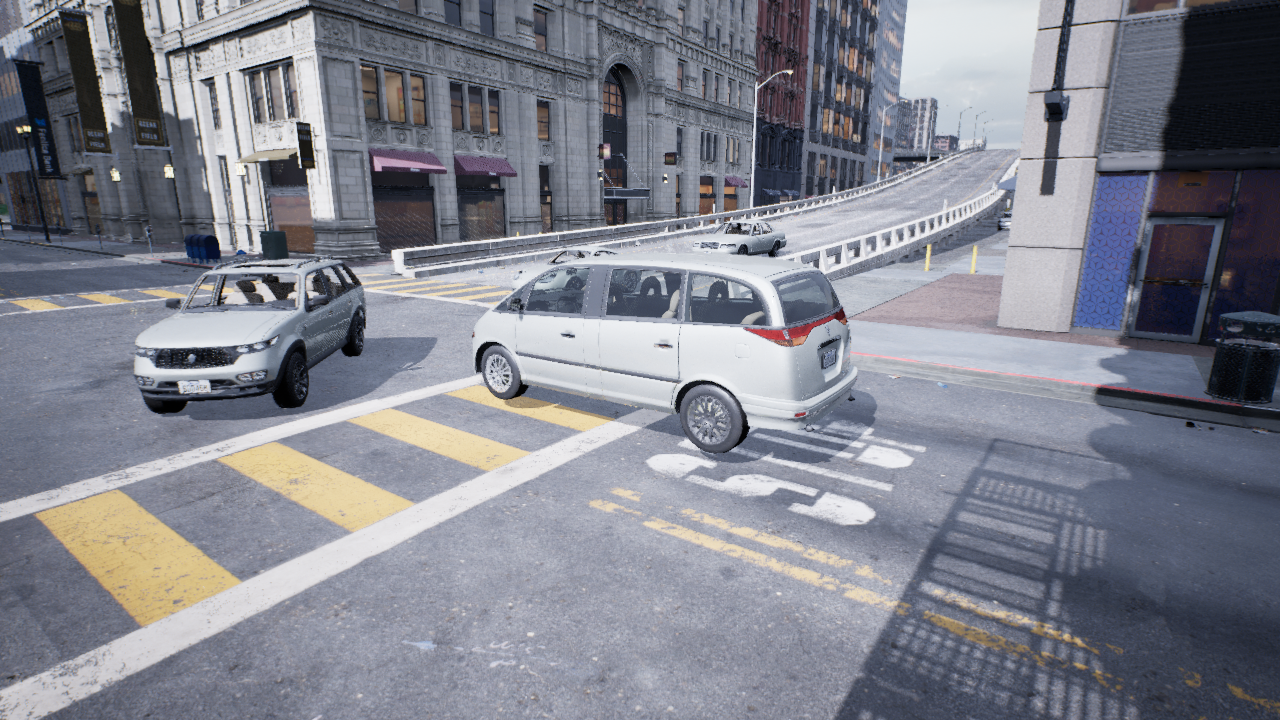
Venue: residential
Lighting: overcast
Vehicle rig: minivan